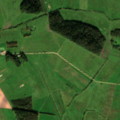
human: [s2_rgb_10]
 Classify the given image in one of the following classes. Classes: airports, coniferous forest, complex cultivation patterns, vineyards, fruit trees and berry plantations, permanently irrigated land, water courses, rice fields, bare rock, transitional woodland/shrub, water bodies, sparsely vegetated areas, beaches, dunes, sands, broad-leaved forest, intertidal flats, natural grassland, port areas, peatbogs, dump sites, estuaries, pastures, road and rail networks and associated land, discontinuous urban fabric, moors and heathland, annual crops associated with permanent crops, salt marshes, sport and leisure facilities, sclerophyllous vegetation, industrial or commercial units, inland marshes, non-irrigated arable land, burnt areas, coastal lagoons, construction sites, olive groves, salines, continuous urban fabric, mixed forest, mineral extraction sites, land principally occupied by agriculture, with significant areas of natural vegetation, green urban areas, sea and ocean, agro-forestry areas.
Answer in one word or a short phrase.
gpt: non-irrigated arable land, pastures, complex cultivation patterns